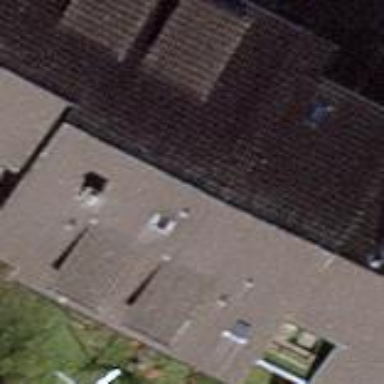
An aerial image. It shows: Gabled roof on building that houses apartments.